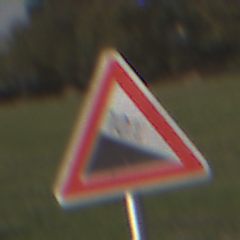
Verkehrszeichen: Gefaelle10
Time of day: MorningAfternoon
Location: Outdoor (Nature)
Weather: PartlyCloudy
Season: NotSpecified
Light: Natural